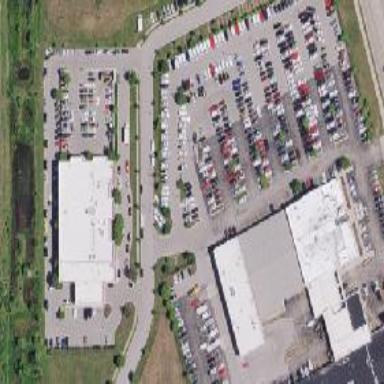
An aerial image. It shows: Commercial area.